Field crop: maize
Growth stage: 2
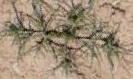
Species: salsola